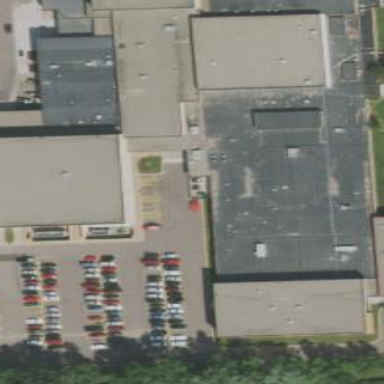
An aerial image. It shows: School building.